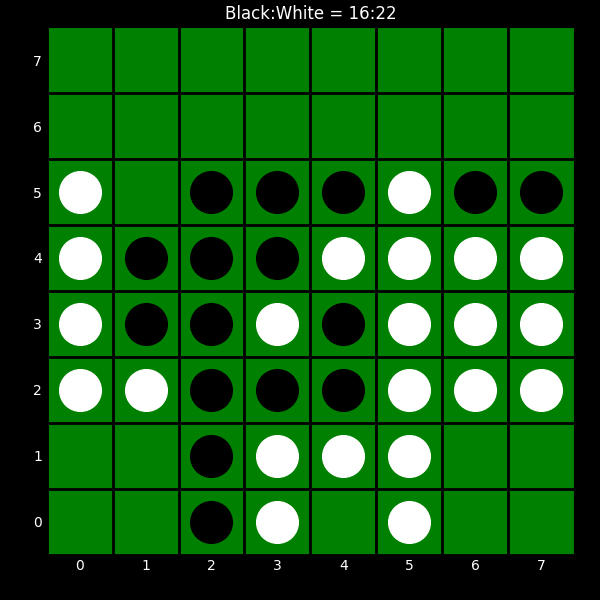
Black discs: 16
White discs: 22